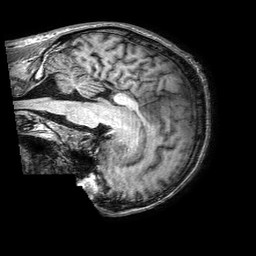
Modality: T1w
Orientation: sagittal
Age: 67
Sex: male
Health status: ill
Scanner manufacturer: philips
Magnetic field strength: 3 T
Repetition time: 0.006648 s
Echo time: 0.002977 s